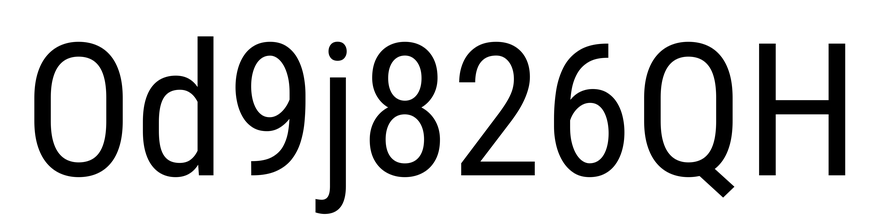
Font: Roboto_Condensed_Regular